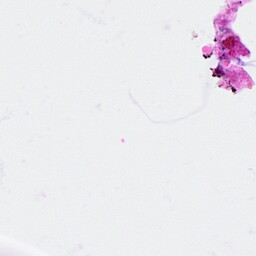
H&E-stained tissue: Breast